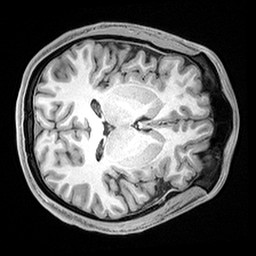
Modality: T1w
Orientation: axial
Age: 27
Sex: male
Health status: healthy
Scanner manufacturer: siemens
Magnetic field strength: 3 T
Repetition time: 2.4 s
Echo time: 0.00217 s